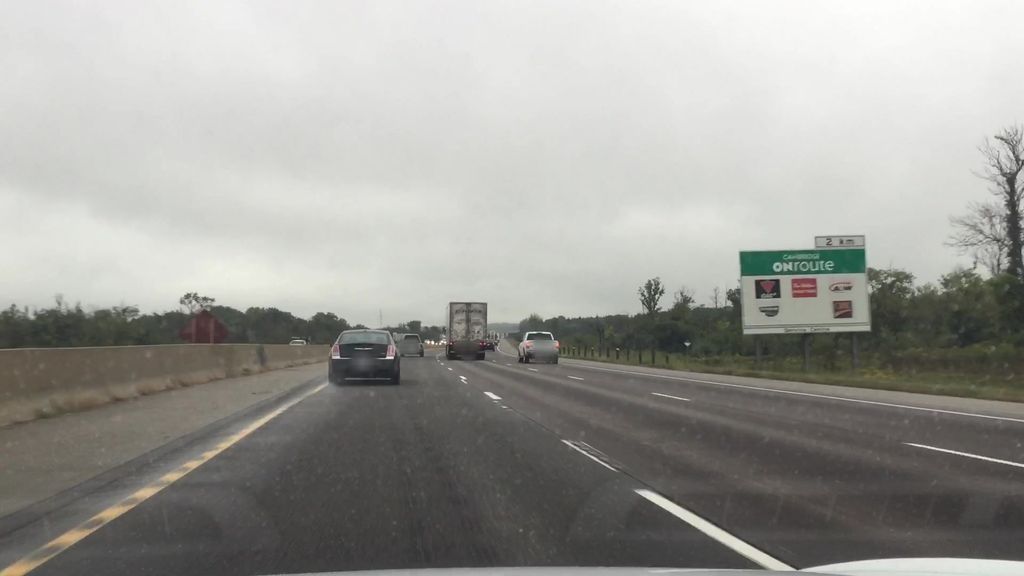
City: kitchener-waterloo